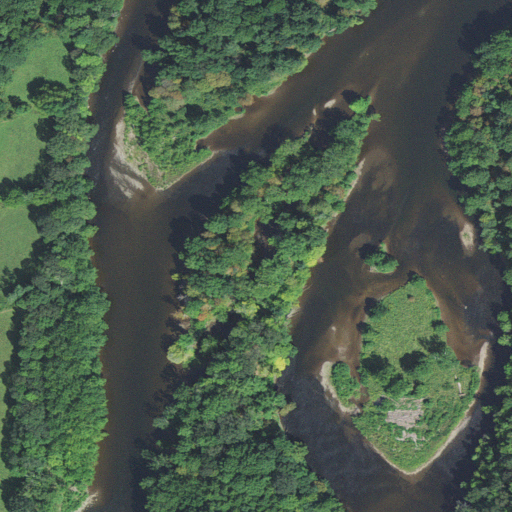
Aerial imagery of island in West Virginia named Seven Islands containing open water, deciduous forest, mixed forest, pasture, woody wetlands, grassland, and herbaceous wetlands